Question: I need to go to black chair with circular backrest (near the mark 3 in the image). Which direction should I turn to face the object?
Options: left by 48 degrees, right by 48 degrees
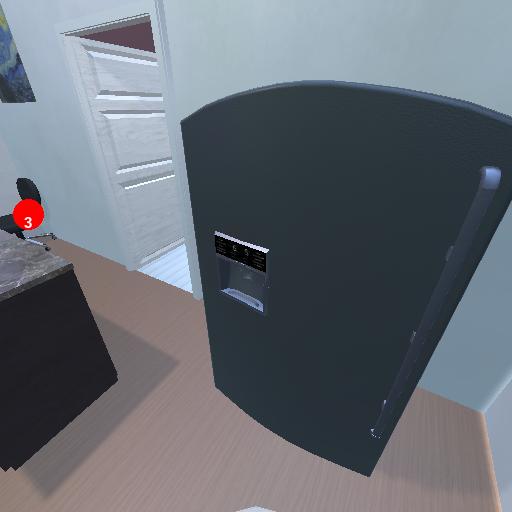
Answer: left by 48 degrees